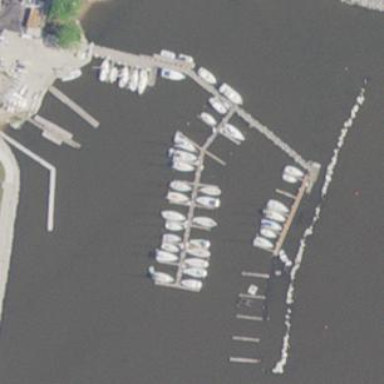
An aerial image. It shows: Marina area for leisure land.